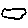
Label: cloud